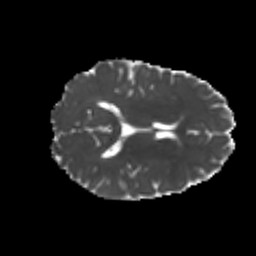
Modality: MD
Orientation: axial
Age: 26
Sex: female
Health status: healthy
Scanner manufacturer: philips
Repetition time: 7.385 s
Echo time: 0.08599 s